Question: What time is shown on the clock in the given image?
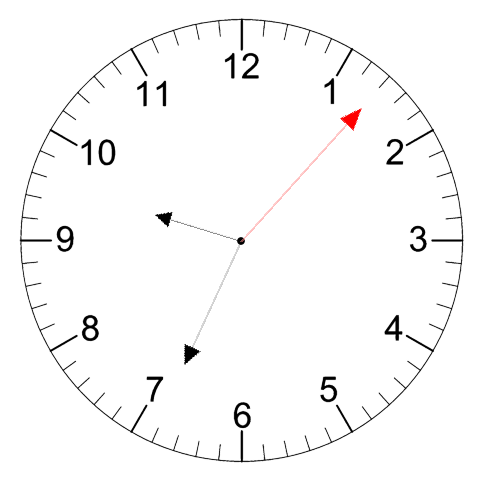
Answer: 09:34:07